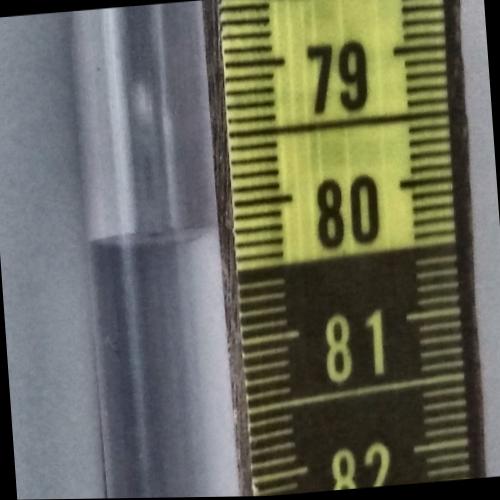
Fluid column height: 80.2 cm